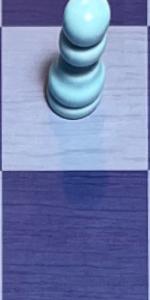
Label: Empty